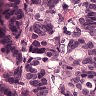
Metastatic tissue present: yes